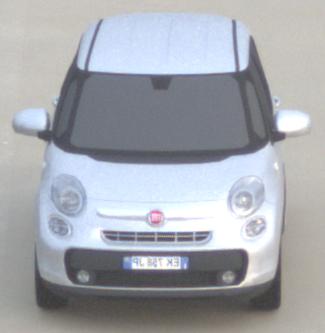
Make: Fiat
Model: 500L 1.4 16V
Detailed model: 500L (199)
Model produced from: 2012/10
Model produced until: 2017/05
Doors: 5
Color: white
Road condition: dry road
Daytime: sunrise or sunset
Contrast: low contrast